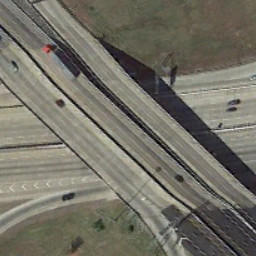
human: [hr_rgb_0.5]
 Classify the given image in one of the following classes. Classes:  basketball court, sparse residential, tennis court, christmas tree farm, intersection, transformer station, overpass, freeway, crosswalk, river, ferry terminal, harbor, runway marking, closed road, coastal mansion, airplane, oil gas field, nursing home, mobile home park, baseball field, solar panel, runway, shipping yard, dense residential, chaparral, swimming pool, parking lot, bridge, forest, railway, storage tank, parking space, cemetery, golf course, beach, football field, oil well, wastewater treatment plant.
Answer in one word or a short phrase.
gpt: overpass